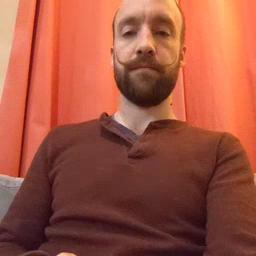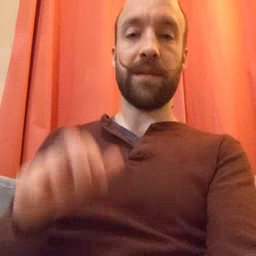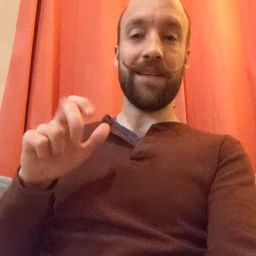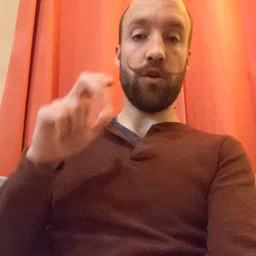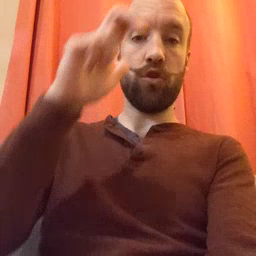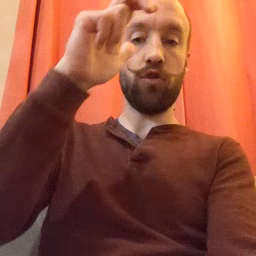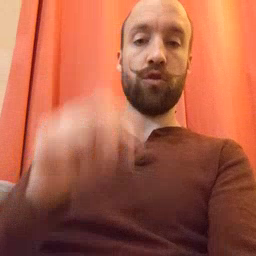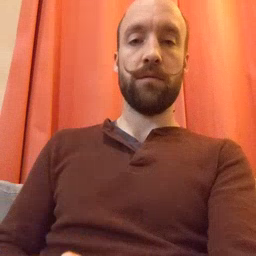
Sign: stairs